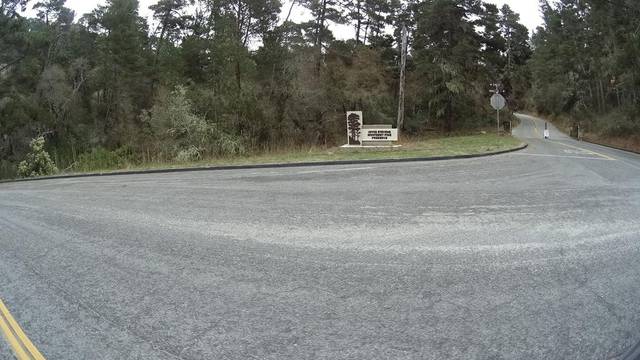
Region: United States
Coordinates: 36.574, -121.857